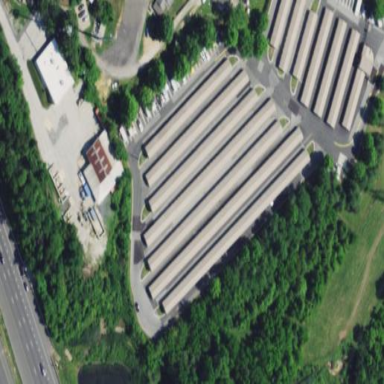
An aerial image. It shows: Commercial building with skillion roof shape.